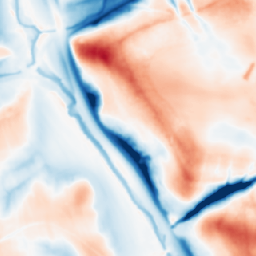
Category: multiscale
Decomposition family: dog_multiscale
Decomposition parameters: sigma_ratio: 1.6
n_scales: 6
base_sigma: 1
Upsampling method: nearest
Upsampling parameters: scale: 8
Upsampling scale: 8